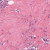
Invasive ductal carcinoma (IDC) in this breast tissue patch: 0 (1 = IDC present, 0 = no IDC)